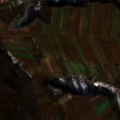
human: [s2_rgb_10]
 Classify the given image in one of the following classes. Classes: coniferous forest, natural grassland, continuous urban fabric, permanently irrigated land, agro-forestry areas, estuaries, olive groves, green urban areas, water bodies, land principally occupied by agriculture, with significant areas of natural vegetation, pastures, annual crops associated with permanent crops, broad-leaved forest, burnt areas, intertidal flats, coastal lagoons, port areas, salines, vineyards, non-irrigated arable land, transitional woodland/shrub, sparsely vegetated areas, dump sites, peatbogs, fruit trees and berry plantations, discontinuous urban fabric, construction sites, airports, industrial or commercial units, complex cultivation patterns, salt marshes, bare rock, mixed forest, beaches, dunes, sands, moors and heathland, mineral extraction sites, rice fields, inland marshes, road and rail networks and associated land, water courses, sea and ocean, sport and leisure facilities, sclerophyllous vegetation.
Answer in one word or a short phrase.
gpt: non-irrigated arable land, complex cultivation patterns, land principally occupied by agriculture, with significant areas of natural vegetation, broad-leaved forest